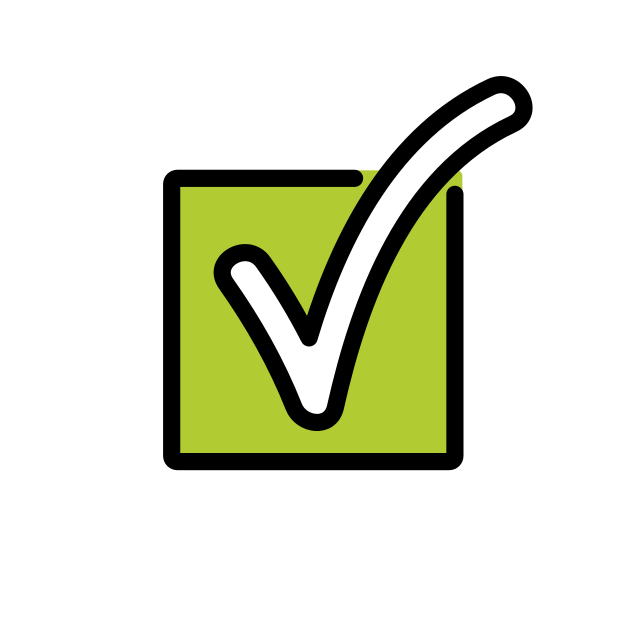
check mark button